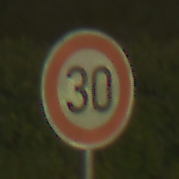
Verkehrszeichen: Geschwindigkeit30
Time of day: Night
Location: Outdoor (Urban)
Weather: PartlyCloudy
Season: NotSpecified
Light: Artificial